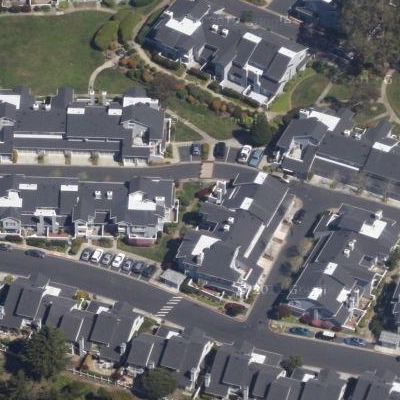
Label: Resident